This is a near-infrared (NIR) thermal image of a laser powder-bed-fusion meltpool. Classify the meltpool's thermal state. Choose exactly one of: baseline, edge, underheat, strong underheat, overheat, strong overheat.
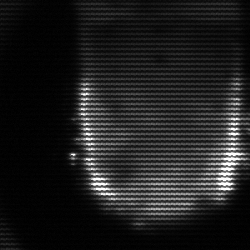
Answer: baseline